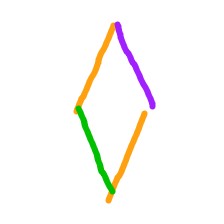
Shape: rhombus